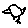
Label: bird